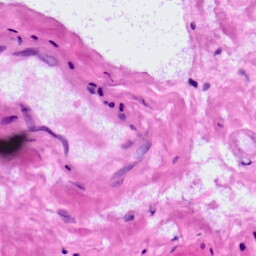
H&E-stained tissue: LymphNode